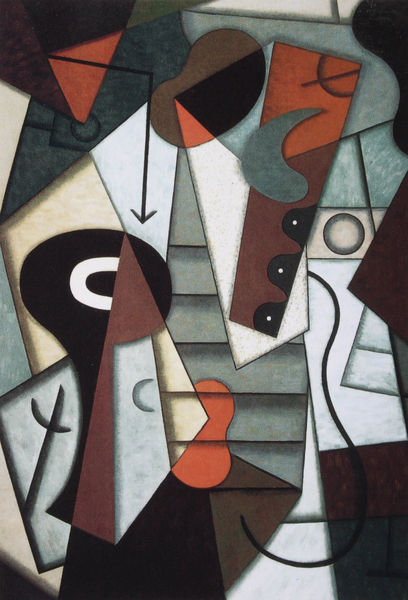
Titel: Nautical Composition
Künstler: George L. K. Morris
Standort: Lenox (Massachusetts)
Institution: Frelinghuysen Morris House & Studio
Schlagwörter: blau, weiß, dreieck, grün, kubismus, braun, grau, mund, nase, orange, schwarz, türkis, rot, augen, gesicht, auge, figur, kreis, oval, rund, moderne, abstrakt, flächen, formen, linien, treppe, rechtecke, eckig, rechteck, schraffur, zacken, pfeil, raster, kubisch, leger, shcwarz, orasnge